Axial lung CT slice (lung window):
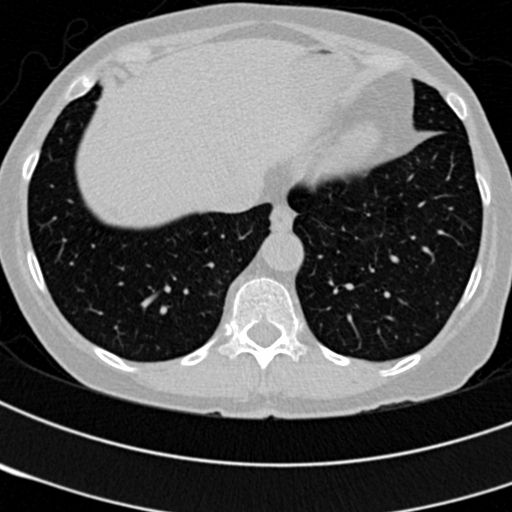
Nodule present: no